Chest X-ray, PA view. Patient: 50 years old, sex M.
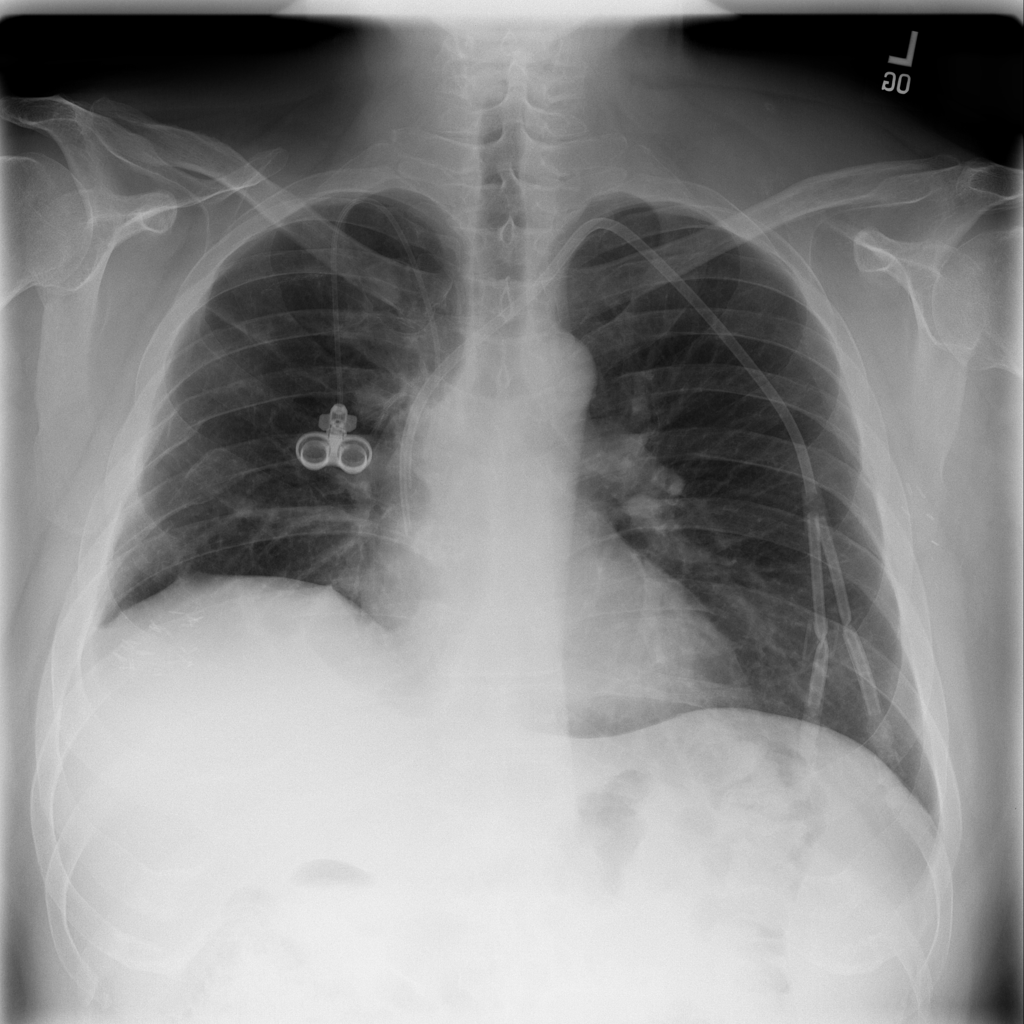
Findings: No Finding